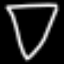
Label: diamond